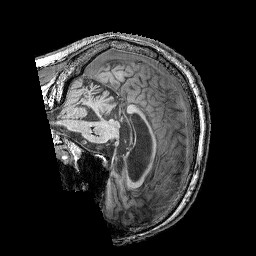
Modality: T1w
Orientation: sagittal
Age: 52
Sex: male
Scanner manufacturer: siemens
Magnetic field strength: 3 T
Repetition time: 2.25 s
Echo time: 0.00411 s